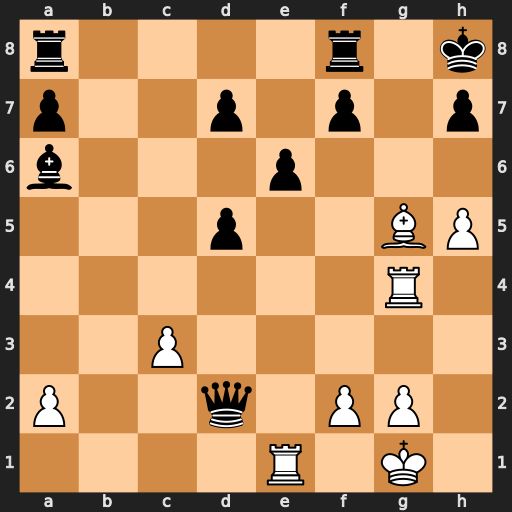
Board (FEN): r4r1k/p2p1p1p/b3p3/3p2BP/6R1/2P5/P2q1PP1/4R1K1
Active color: w
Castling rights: -
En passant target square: -
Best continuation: Bf6#